Question: I have been using Entity Framework model first since VS 2010. When I build my project, EF generates a Model.Designer.cs file containing all entities. This designer file also contains the documentation added to the entities in the EDMX file.
When I created a new EF model first project in VS 2012, a Model.tt file is added to my EDMX file. This T4 template generates a single file for every entity in my model. Unfortunately, the documentation from the EDMX file is not used in the generated code.
I really like having my model documented so IntelliSense shows up when using it. The only workaround I have found so far is remove the Model.tt and the generated class files and turning the code generation on my EDMX file back on. This reverts back to the behaviour I am used from VS 2010. However, I would prefer having a separate file per entity.
Is there any way (preferably using VS tools and without having to modify any files that ship with VS) to include the documentation from the EDMX file in the generated single class files?
Edit: To further illustrate my problem, here is a quick example.
Let's say my model looks like this:
I have highlighted the part where I entered the documentation in the Properties window of the Id property.
This is what the entity looks like in the EDMX file:
'''
<EntityType Name="Entity1">
<Key>
<PropertyRef Name="Id" />
</Key>
<Property Type="Int32" Name="Id" Nullable="false" annotation:StoreGeneratedPattern="Identity" >
<Documentation>
<Summary>This is documentation for the ID property.</Summary>
</Documentation>
</Property>
</EntityType>
'''
The generated class (Entity1.cs) by Model.tt looks like this:
'''
public partial class Entity1
{
public int Id { get; set; }
}
'''
But when I turn on the code generation for my model, this is what the entity looks like in Model.Designer.cs:
'''
/// <summary>
/// No Metadata Documentation available.
/// </summary>
[EdmEntityTypeAttribute(NamespaceName="Model1", Name="Entity1")]
[Serializable()]
[DataContractAttribute(IsReference=true)]
public partial class Entity1 : EntityObject
{
#region Factory Method
/// <summary>
/// Create a new Entity1 object.
/// </summary>
/// <param name="id">Initial value of the Id property.</param>
public static Entity1 CreateEntity1(global::System.Int32 id)
{
Entity1 entity1 = new Entity1();
entity1.Id = id;
return entity1;
}
#endregion
#region Simple Properties
/// <summary>
/// This is documentation for the ID property.
/// </summary>
[EdmScalarPropertyAttribute(EntityKeyProperty=true, IsNullable=false)]
[DataMemberAttribute()]
public global::System.Int32 Id
{
get
{
return _Id;
}
set
{
if (_Id != value)
{
OnIdChanging(value);
ReportPropertyChanging("Id");
_Id = StructuralObject.SetValidValue(value, "Id");
ReportPropertyChanged("Id");
OnIdChanged();
}
}
}
private global::System.Int32 _Id;
partial void OnIdChanging(global::System.Int32 value);
partial void OnIdChanged();
#endregion
}
'''
So you see: Model.Designer.cs contains my custom documentation string "This is documentation for the ID property." while Entity1.cs does not. However, Model.Designer.cs can get quite big if there are many entities and debugging into this file is somewhat slow. I'd prefer having several small files (one per entity), but still preserve the documentation from the EDMX file in the generated code.
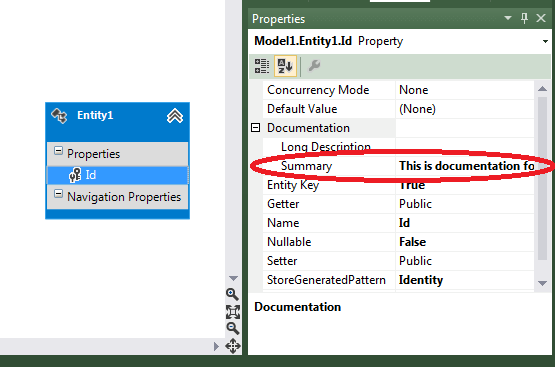
Answer: I think you'll have to modified the T4 file. I've got the same problem and read through the T4 file a bit, and tried to follow the instruction here: <URL>
However, we're using VS 2012 and the instruction doesn't seem to work 100%. I ended up changing the property generation code at the end of the T4 file and it works exactly how I wanted it to be. The changes are in CodeStringGenerator.Property() and CodeStringGenerator.NavigationProperty()
'''
public string Property(EdmProperty edmProperty)
{
string doc = "";
if (edmProperty.Documentation != null)
{
doc = string.Format(
CultureInfo.InvariantCulture,
"
/// <summary>
/// {0} - {1}
/// </summary>
",
edmProperty.Documentation.Summary ?? "",
edmProperty.Documentation.LongDescription ?? "");
}
return doc + string.Format(
CultureInfo.InvariantCulture,
"{0} {1} {2} {{ {3}get; {4}set; }}",
Accessibility.ForProperty(edmProperty),
_typeMapper.GetTypeName(edmProperty.TypeUsage),
_code.Escape(edmProperty),
_code.SpaceAfter(Accessibility.ForGetter(edmProperty)),
_code.SpaceAfter(Accessibility.ForSetter(edmProperty)));
}
public string NavigationProperty(NavigationProperty navigationProperty)
{
var endType = _typeMapper.GetTypeName(navigationProperty.ToEndMember.GetEntityType());
string doc = "";
if (navigationProperty.Documentation != null)
{
doc = string.Format(
CultureInfo.InvariantCulture,
"
/// <summary>
/// {0} - {1}
/// </summary>
",
navigationProperty.Documentation.Summary ?? "",
navigationProperty.Documentation.LongDescription ?? "");
}
return doc + string.Format(
CultureInfo.InvariantCulture,
"{0} {1} {2} {{ {3}get; {4}set; }}",
AccessibilityAndVirtual(Accessibility.ForProperty(navigationProperty)),
navigationProperty.ToEndMember.RelationshipMultiplicity == RelationshipMultiplicity.Many ? ("ICollection<" + endType + ">") : endType,
_code.Escape(navigationProperty),
_code.SpaceAfter(Accessibility.ForGetter(navigationProperty)),
_code.SpaceAfter(Accessibility.ForSetter(navigationProperty)));
}
'''
Note that it won't work with class documentation, so you have to do something like this with entity and complex type
'''
<#=codeStringGenerator.UsingDirectives(inHeader: false)#>
<#if (!ReferenceEquals(entity.Documentation, null))
{
#>
/// <summary>
/// <#=entity.Documentation.Summary#> - <#=entity.Documentation.LongDescription#>
/// </summary>
<#}#>
<#=codeStringGenerator.EntityClassOpening(entity)#>
'''